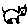
Label: cat